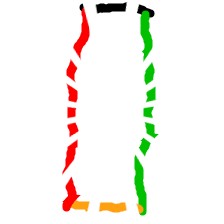
Shape: rectangle